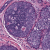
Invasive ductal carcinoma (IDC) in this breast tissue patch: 0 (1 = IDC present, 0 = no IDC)